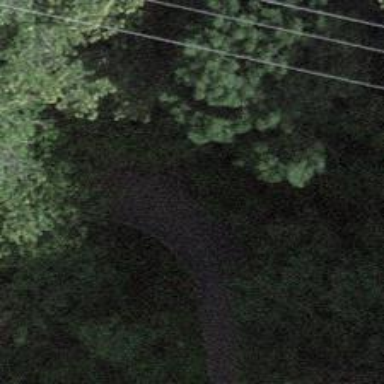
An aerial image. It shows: Unclassified road with bridge.